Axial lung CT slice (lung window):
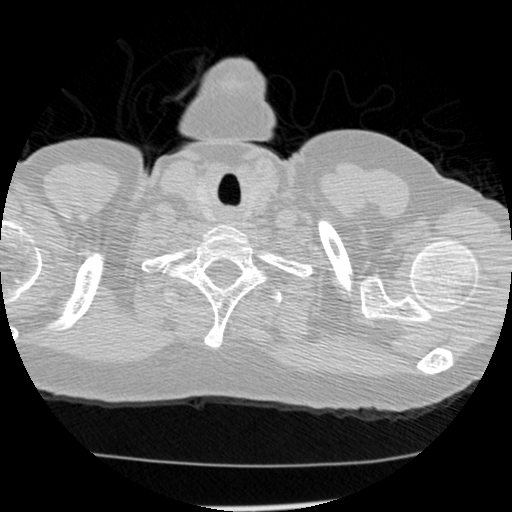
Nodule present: no